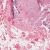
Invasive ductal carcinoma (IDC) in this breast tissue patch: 0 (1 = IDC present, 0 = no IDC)